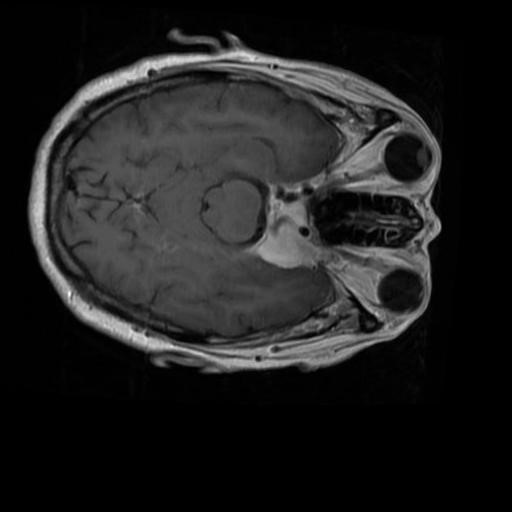
Label: brain_menin